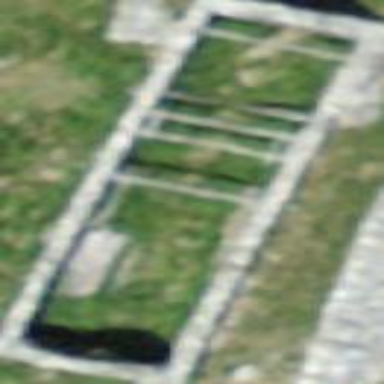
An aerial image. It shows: Scene of historic ruins.